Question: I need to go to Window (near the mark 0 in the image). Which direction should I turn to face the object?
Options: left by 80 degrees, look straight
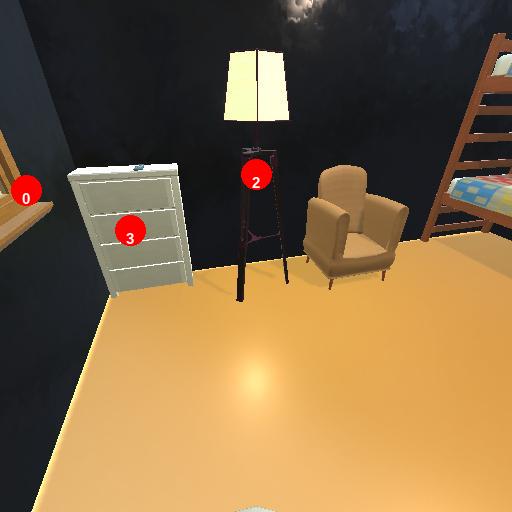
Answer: left by 80 degrees